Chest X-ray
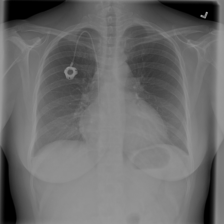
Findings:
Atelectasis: negative
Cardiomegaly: positive
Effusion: positive
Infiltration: negative
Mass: negative
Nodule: negative
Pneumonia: negative
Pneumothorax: negative
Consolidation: negative
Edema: negative
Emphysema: negative
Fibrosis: negative
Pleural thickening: negative
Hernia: negative